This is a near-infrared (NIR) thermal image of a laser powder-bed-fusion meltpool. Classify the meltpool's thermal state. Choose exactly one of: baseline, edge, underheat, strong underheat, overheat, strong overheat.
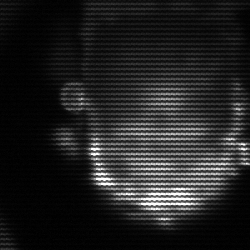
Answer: baseline